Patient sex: M
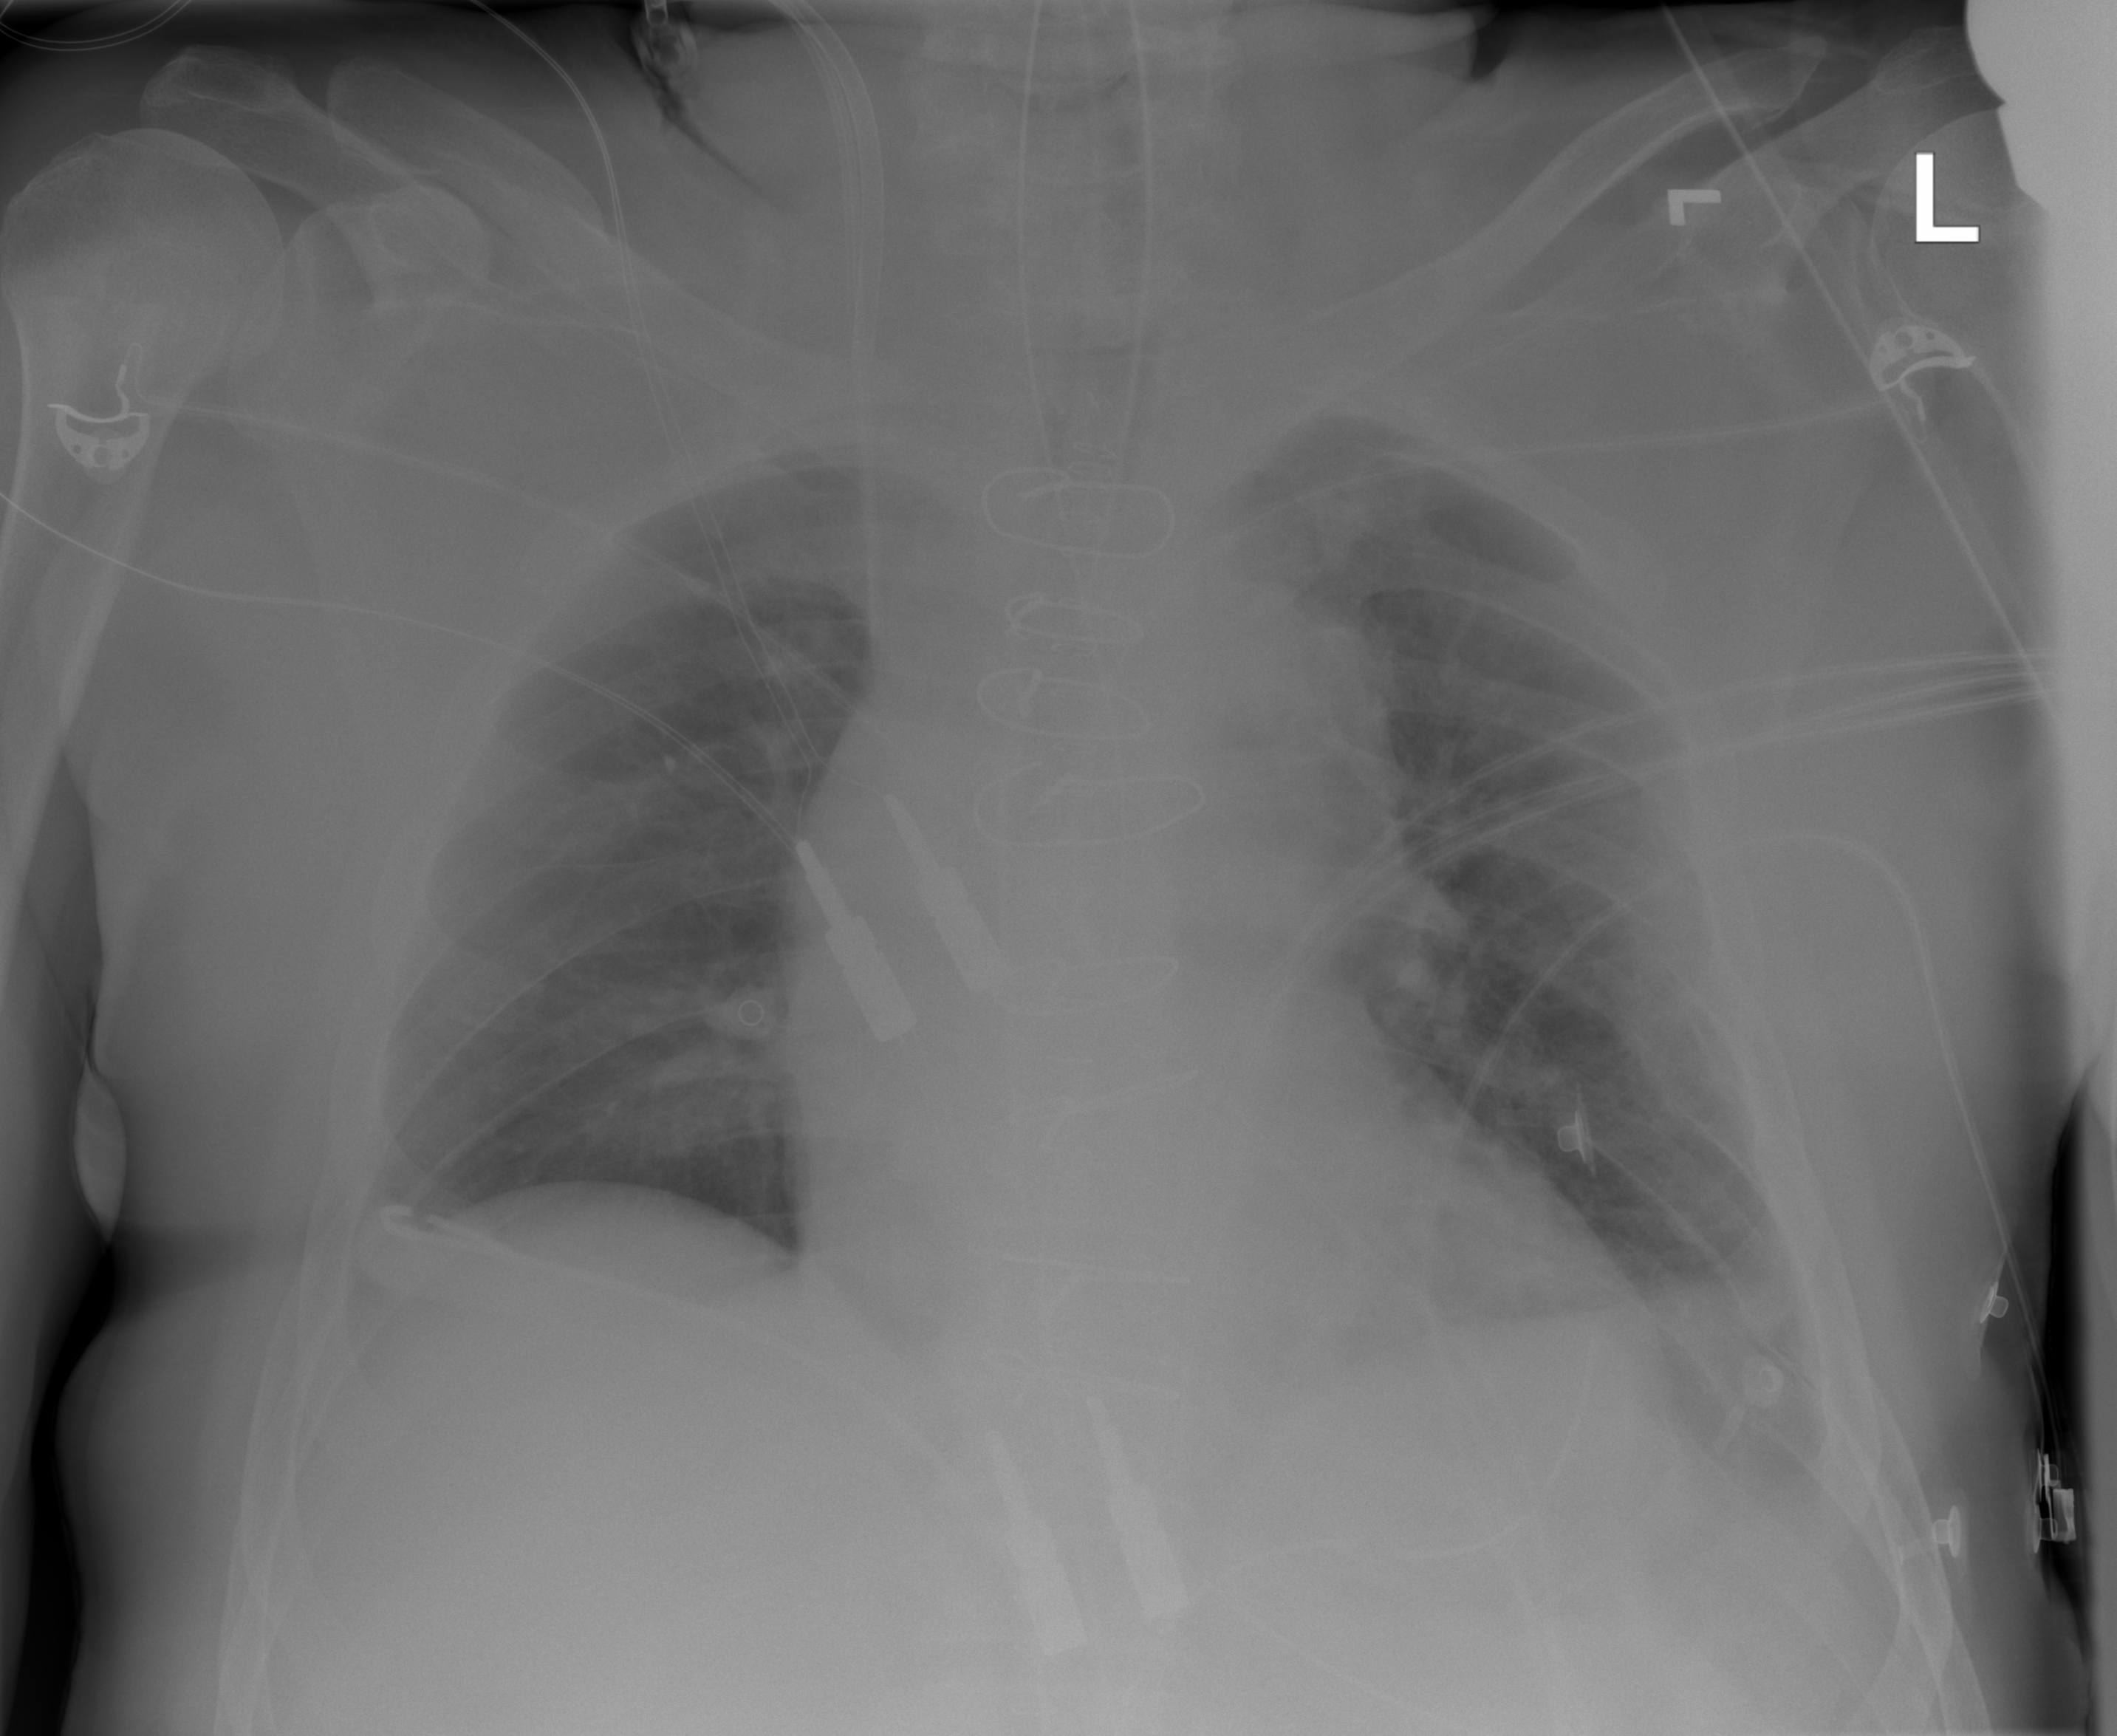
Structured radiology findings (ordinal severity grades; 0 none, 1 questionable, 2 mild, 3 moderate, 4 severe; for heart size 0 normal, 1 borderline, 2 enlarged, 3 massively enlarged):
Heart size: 2
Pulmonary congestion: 2
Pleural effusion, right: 0
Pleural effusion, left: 0
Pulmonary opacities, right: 0
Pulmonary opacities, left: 0
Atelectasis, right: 0
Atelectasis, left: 2